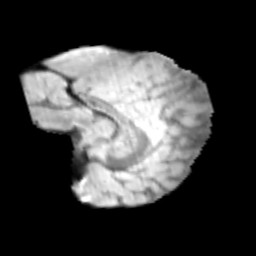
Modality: T2w
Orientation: sagittal
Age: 9
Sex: male
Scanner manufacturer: siemens
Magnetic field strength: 3 T
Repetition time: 3.8 s
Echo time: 0.07 s